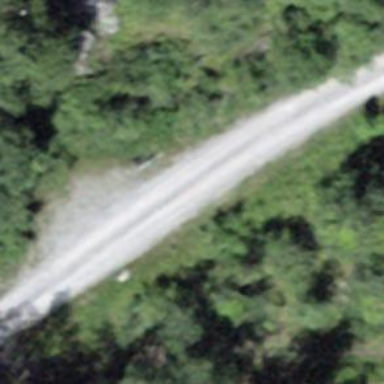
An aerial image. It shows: Gravel track with grade 2 tracktype.